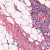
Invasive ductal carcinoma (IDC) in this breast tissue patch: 1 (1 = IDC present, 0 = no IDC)